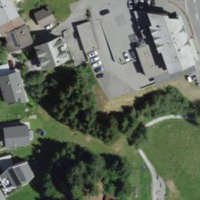
EUNIS habitat code: 55
Species observed at this site:
Hieracium umbellatum